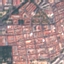
Label: Residential